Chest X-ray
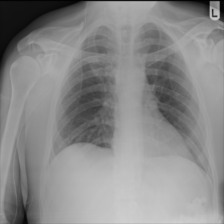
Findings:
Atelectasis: negative
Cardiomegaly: negative
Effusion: negative
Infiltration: negative
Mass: negative
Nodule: negative
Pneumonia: negative
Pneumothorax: negative
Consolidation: negative
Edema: negative
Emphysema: negative
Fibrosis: negative
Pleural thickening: negative
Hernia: negative